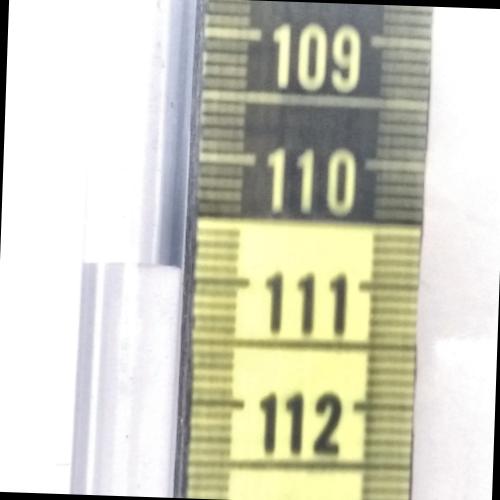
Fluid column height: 110.9 cm